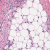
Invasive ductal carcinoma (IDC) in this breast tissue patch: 0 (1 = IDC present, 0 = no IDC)